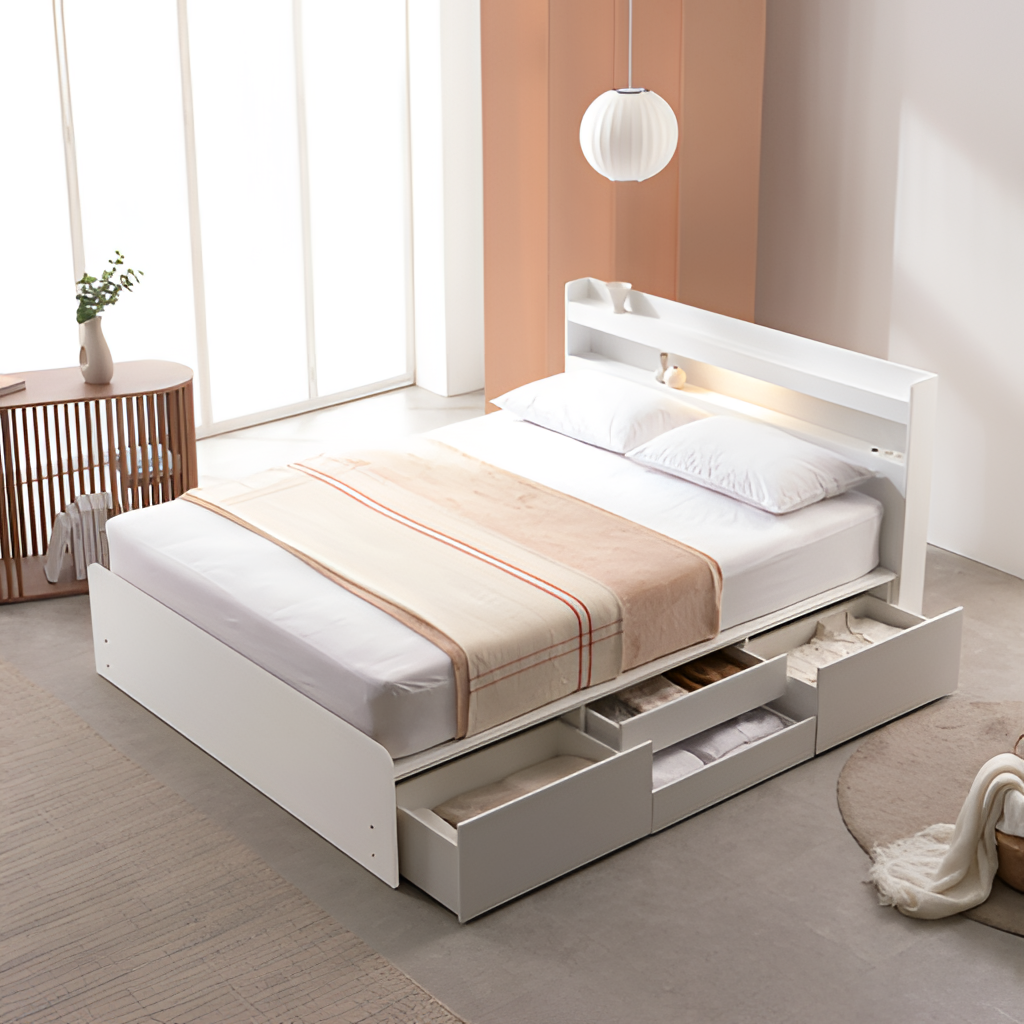
bedroom, white wood backlit headboard bed, tile flooring, with large square pattern, contemporary, paint wallpaper, with solid pattern